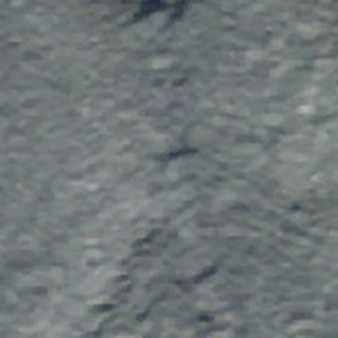
Label: other